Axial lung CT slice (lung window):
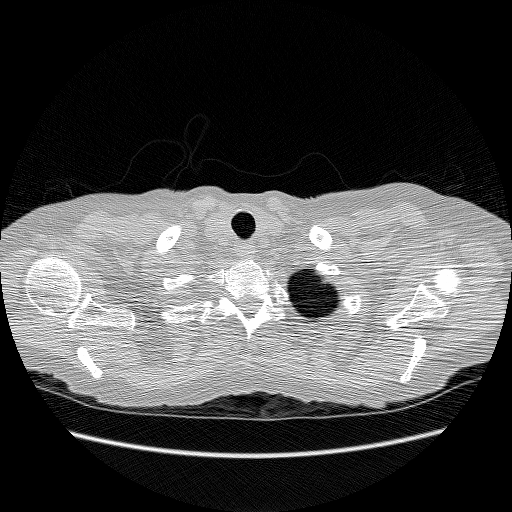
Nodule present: no